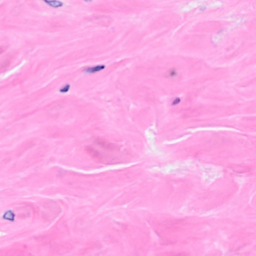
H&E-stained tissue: Breast